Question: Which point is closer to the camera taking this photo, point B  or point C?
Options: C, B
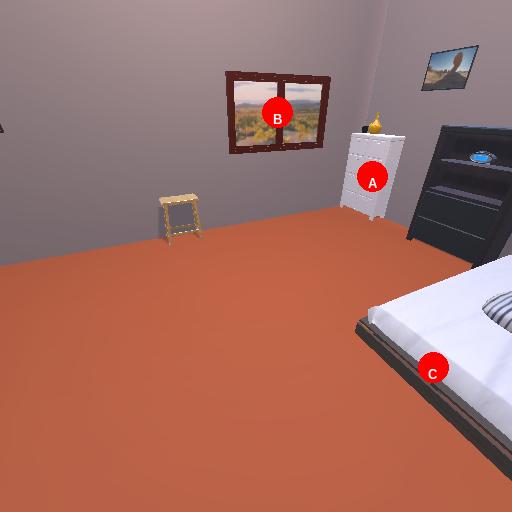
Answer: C